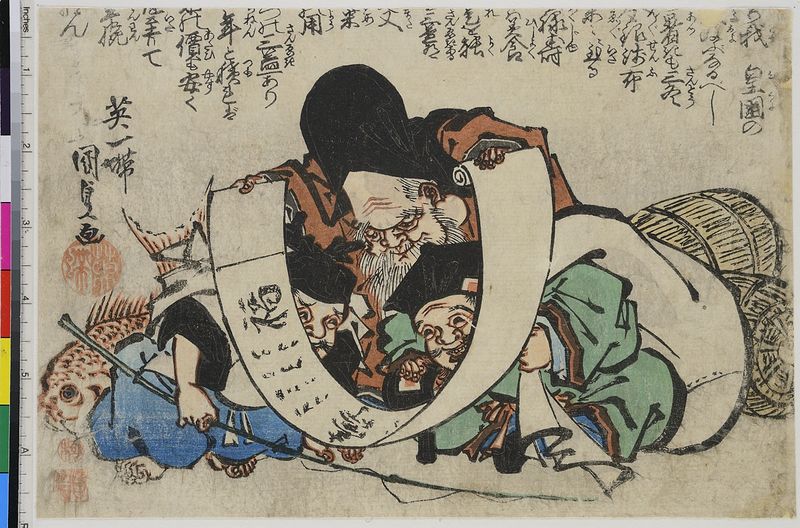
Künstler: Utagawa Kunisada
Standort: Hamburg
Institution: Museum für Kunst und Gewerbe Hamburg
Schlagwörter: blau, gott, mann, bunt, finger, schwarz, stirn, tiere, bart, kappe, mütze, falten, holzschnitt, japan, schrift, fischer, farben, schriftzeichen, druckgraphik, druckgrafik, scharz, fass, chinesisch, pergament, fisch, schriftrolle, zeit, gottheit, farbholzschnitt, symbole, schicksal, massstab, buddhismus, hinduismus, fortuna, edo, reproduktionen, sorte, los, fato, druckerzeugnisse, ripa, jainismus, glücksgott, glück, fügung, daikoku, ebisu, fukurokuju